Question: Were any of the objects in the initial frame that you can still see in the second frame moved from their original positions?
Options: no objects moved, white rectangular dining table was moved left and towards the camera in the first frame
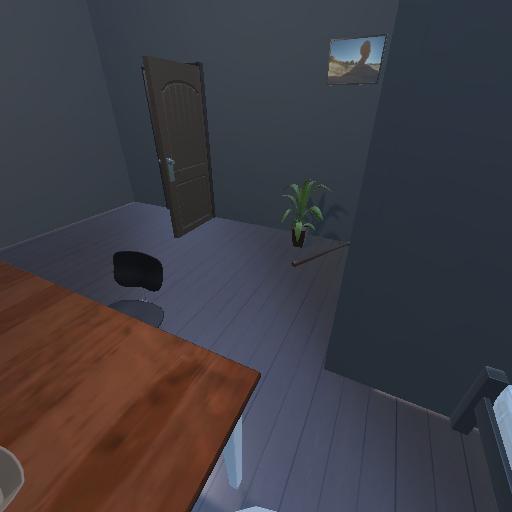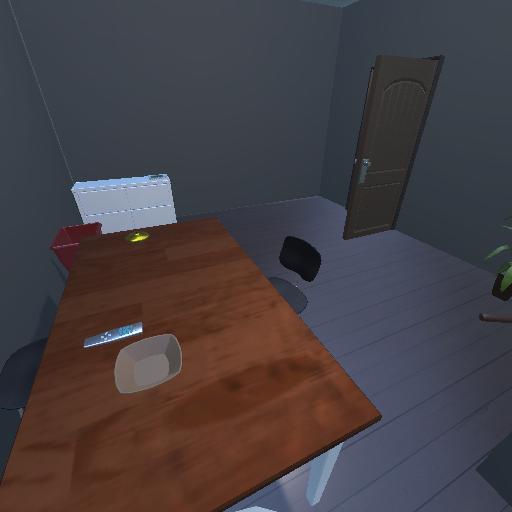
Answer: no objects moved